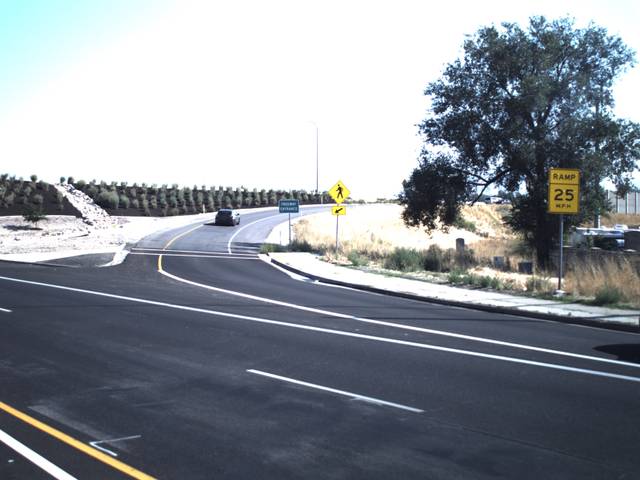
Region: United States
Coordinates: 40.643, -111.939